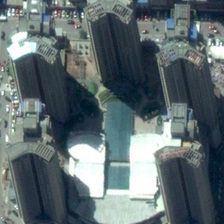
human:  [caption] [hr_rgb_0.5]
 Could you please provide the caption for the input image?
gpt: several tall buildings are in a commercial area .

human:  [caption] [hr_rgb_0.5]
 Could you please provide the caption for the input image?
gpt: several tall buildings are in a commercial area .

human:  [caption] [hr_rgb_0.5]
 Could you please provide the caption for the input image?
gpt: several tall buildings are in a commercial area .

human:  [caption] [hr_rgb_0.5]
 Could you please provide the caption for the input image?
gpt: several tall buildings are in a commercial area .

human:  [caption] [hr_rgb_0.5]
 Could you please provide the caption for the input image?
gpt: several tall buildings are in a commercial area .